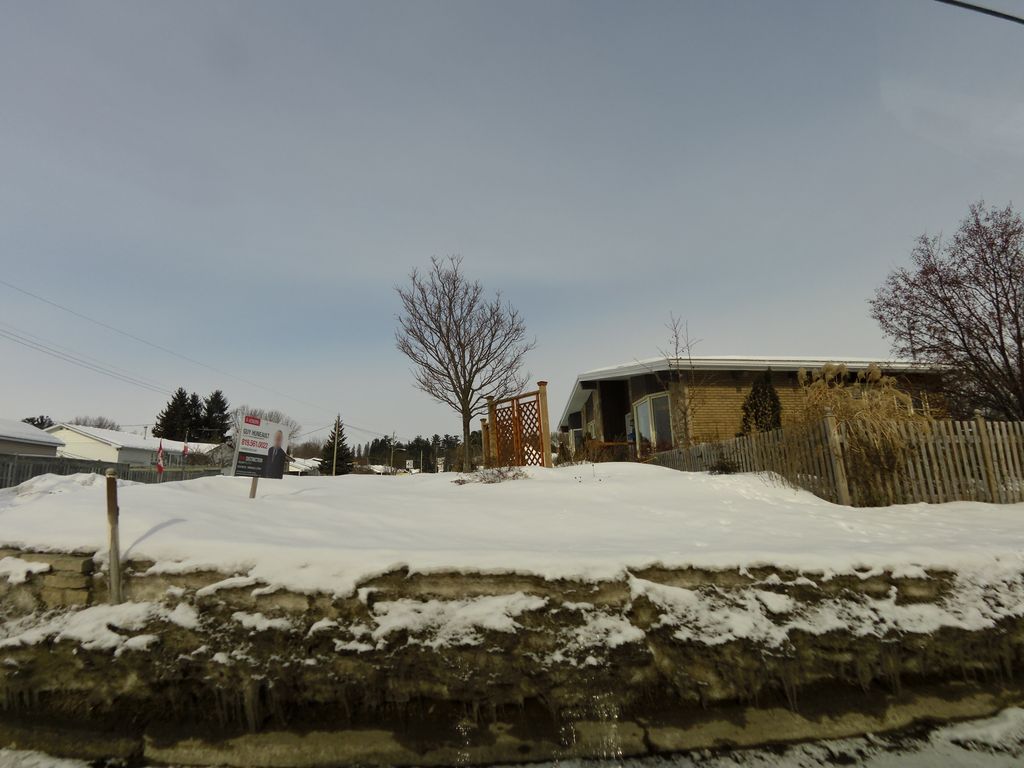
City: ottawa-gatineau